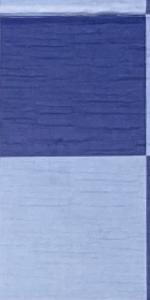
Label: Empty